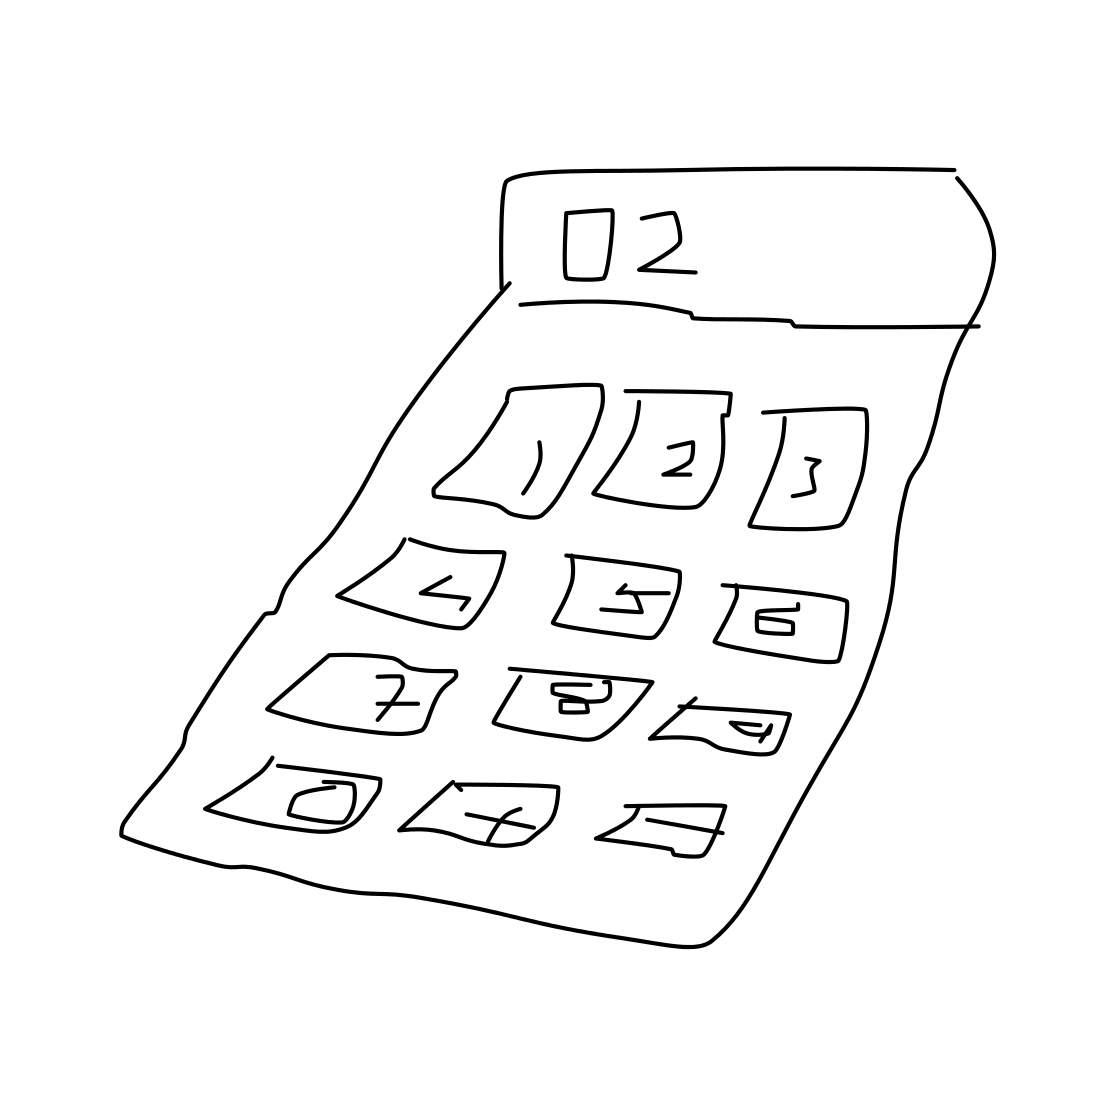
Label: calculator